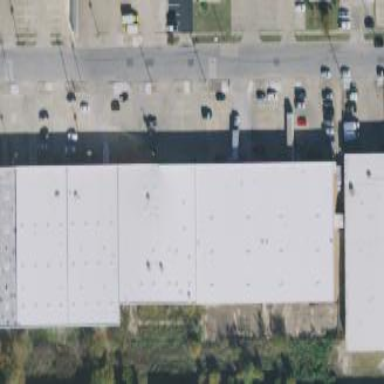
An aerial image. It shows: Warehouse.